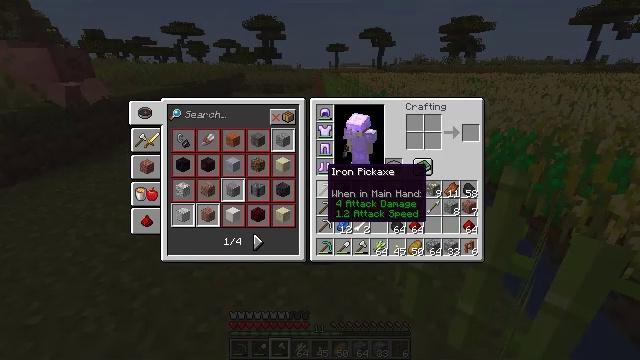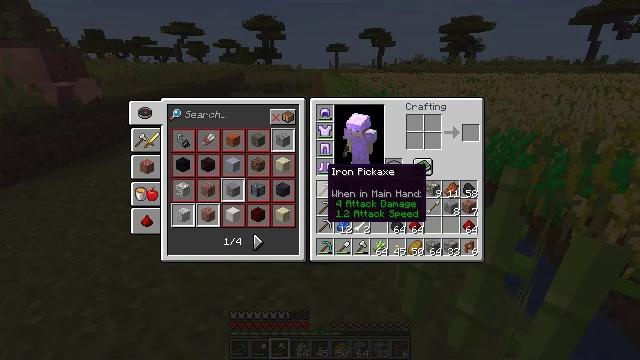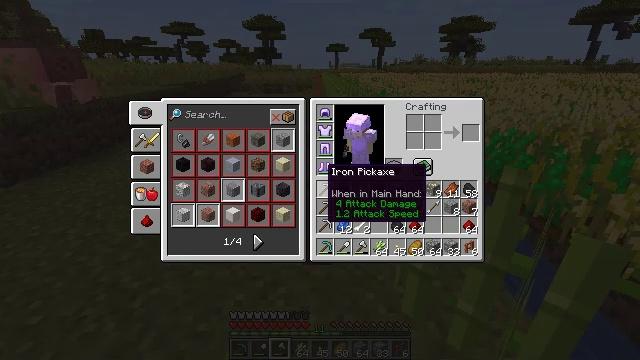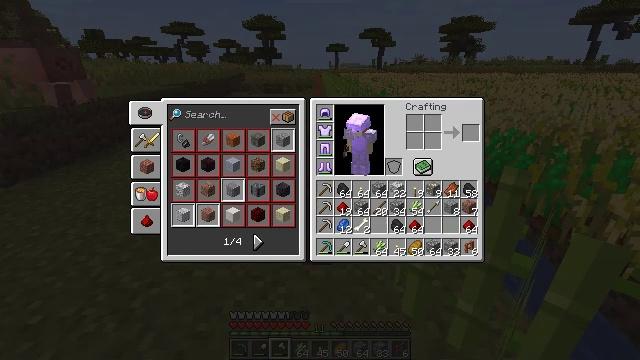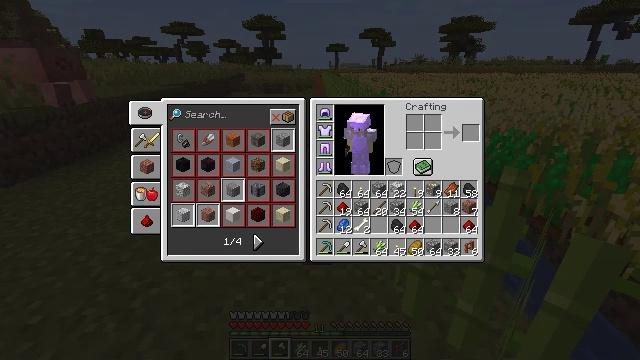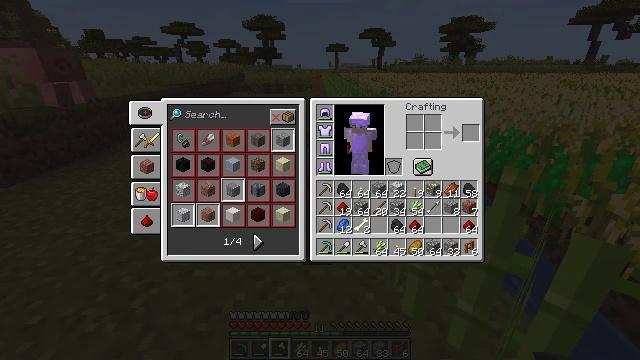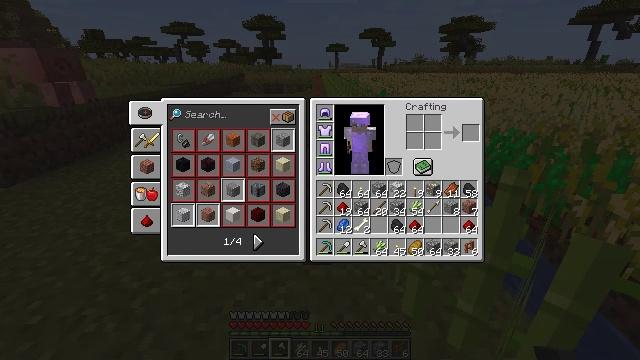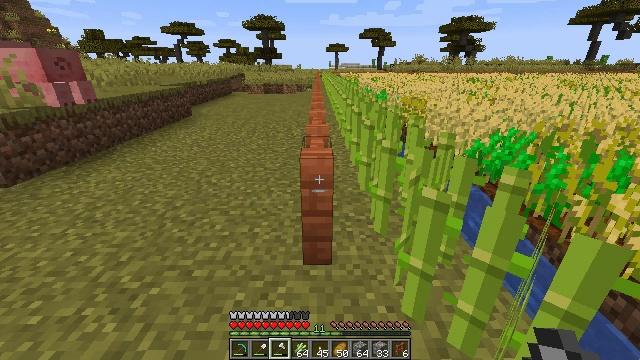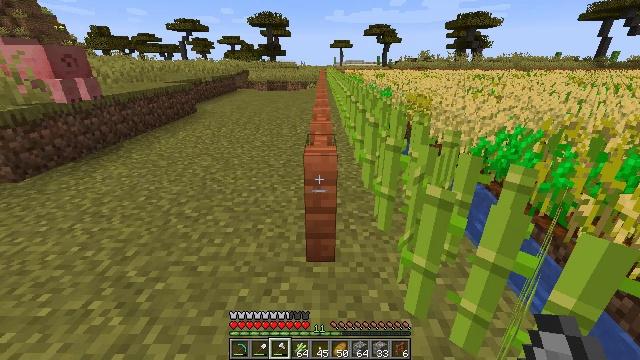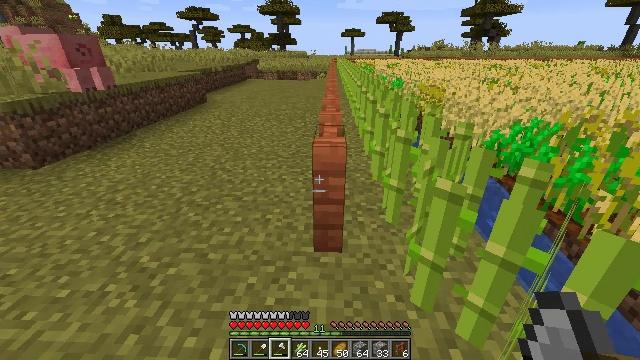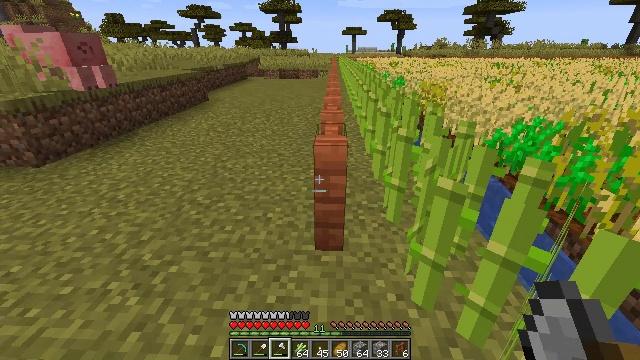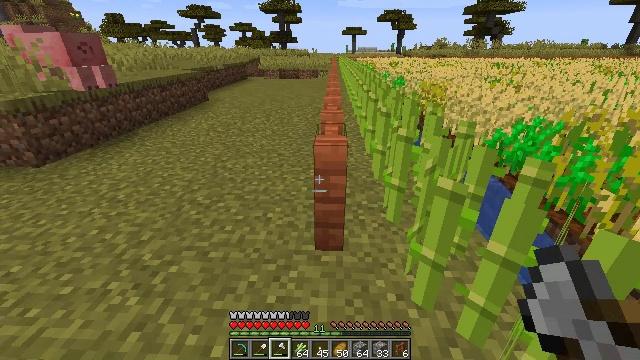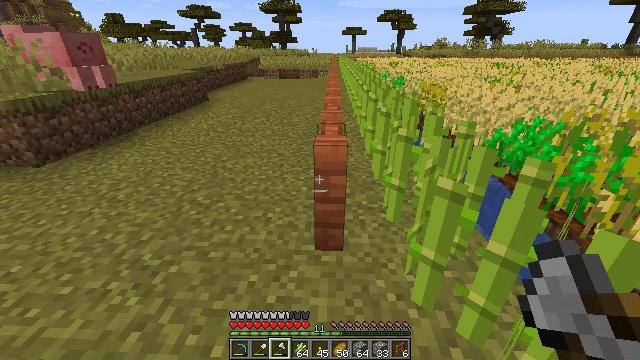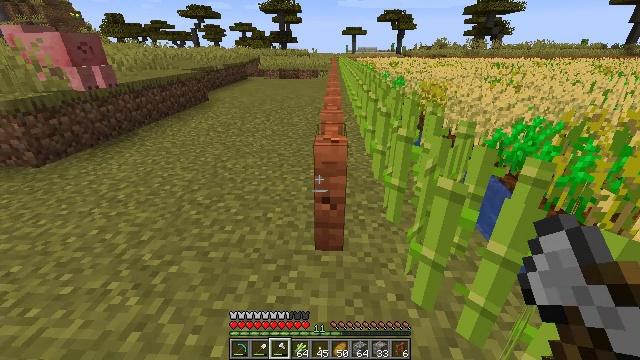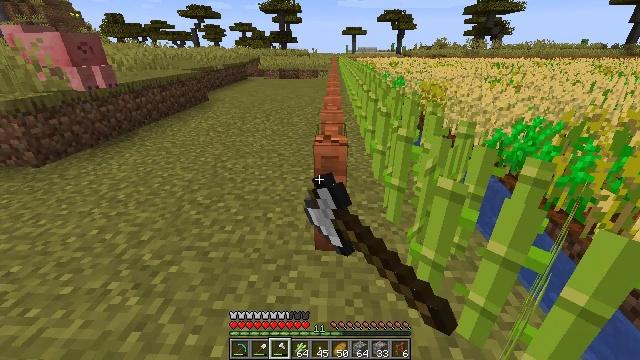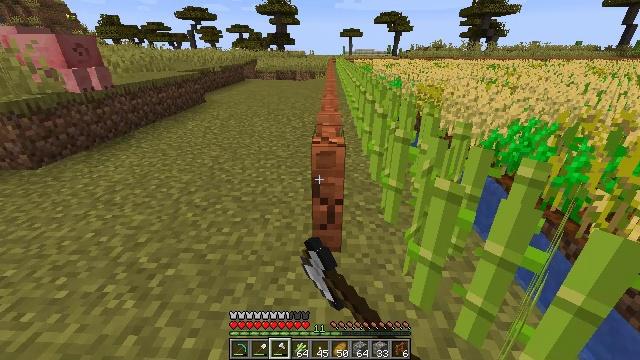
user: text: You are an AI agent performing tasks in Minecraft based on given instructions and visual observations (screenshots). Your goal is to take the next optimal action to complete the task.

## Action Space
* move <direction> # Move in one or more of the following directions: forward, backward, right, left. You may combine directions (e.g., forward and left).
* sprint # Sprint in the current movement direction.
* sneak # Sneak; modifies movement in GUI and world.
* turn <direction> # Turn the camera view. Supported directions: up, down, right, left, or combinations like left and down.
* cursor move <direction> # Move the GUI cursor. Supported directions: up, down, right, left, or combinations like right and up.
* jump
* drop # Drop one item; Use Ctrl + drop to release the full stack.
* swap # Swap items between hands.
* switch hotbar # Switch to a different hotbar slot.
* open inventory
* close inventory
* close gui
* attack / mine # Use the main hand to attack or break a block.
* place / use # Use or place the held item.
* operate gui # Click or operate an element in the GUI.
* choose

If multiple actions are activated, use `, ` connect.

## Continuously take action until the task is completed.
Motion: motion action
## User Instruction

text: Gather the acacia fence.
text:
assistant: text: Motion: no_op
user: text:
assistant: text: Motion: no_op
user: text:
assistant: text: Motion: cursor move right and up
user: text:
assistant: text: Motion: cursor move right and up
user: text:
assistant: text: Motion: no_op
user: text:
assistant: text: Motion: no_op
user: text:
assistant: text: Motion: no_op
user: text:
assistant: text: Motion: no_op
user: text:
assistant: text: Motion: turn left and down
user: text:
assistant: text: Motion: no_op
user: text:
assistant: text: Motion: no_op
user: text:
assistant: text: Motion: no_op
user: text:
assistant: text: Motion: attack / mine
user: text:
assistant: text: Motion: attack / mine
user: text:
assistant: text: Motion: attack / mine
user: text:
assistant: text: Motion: move forward, attack / mine
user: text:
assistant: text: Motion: move forward, attack / mine
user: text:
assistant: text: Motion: move forward, attack / mine
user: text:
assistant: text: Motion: move forward, attack / mine
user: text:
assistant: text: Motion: attack / mine
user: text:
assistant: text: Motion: attack / mine
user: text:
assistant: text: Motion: attack / mine
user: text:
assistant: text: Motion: attack / mine
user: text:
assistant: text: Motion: attack / mine
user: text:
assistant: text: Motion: attack / mine
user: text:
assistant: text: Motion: attack / mine
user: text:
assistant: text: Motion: attack / mine
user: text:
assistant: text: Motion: attack / mine
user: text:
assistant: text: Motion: move forward, turn up, attack / mine
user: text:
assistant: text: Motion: move forward, turn up, attack / mine